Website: macys
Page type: delivery-shipping
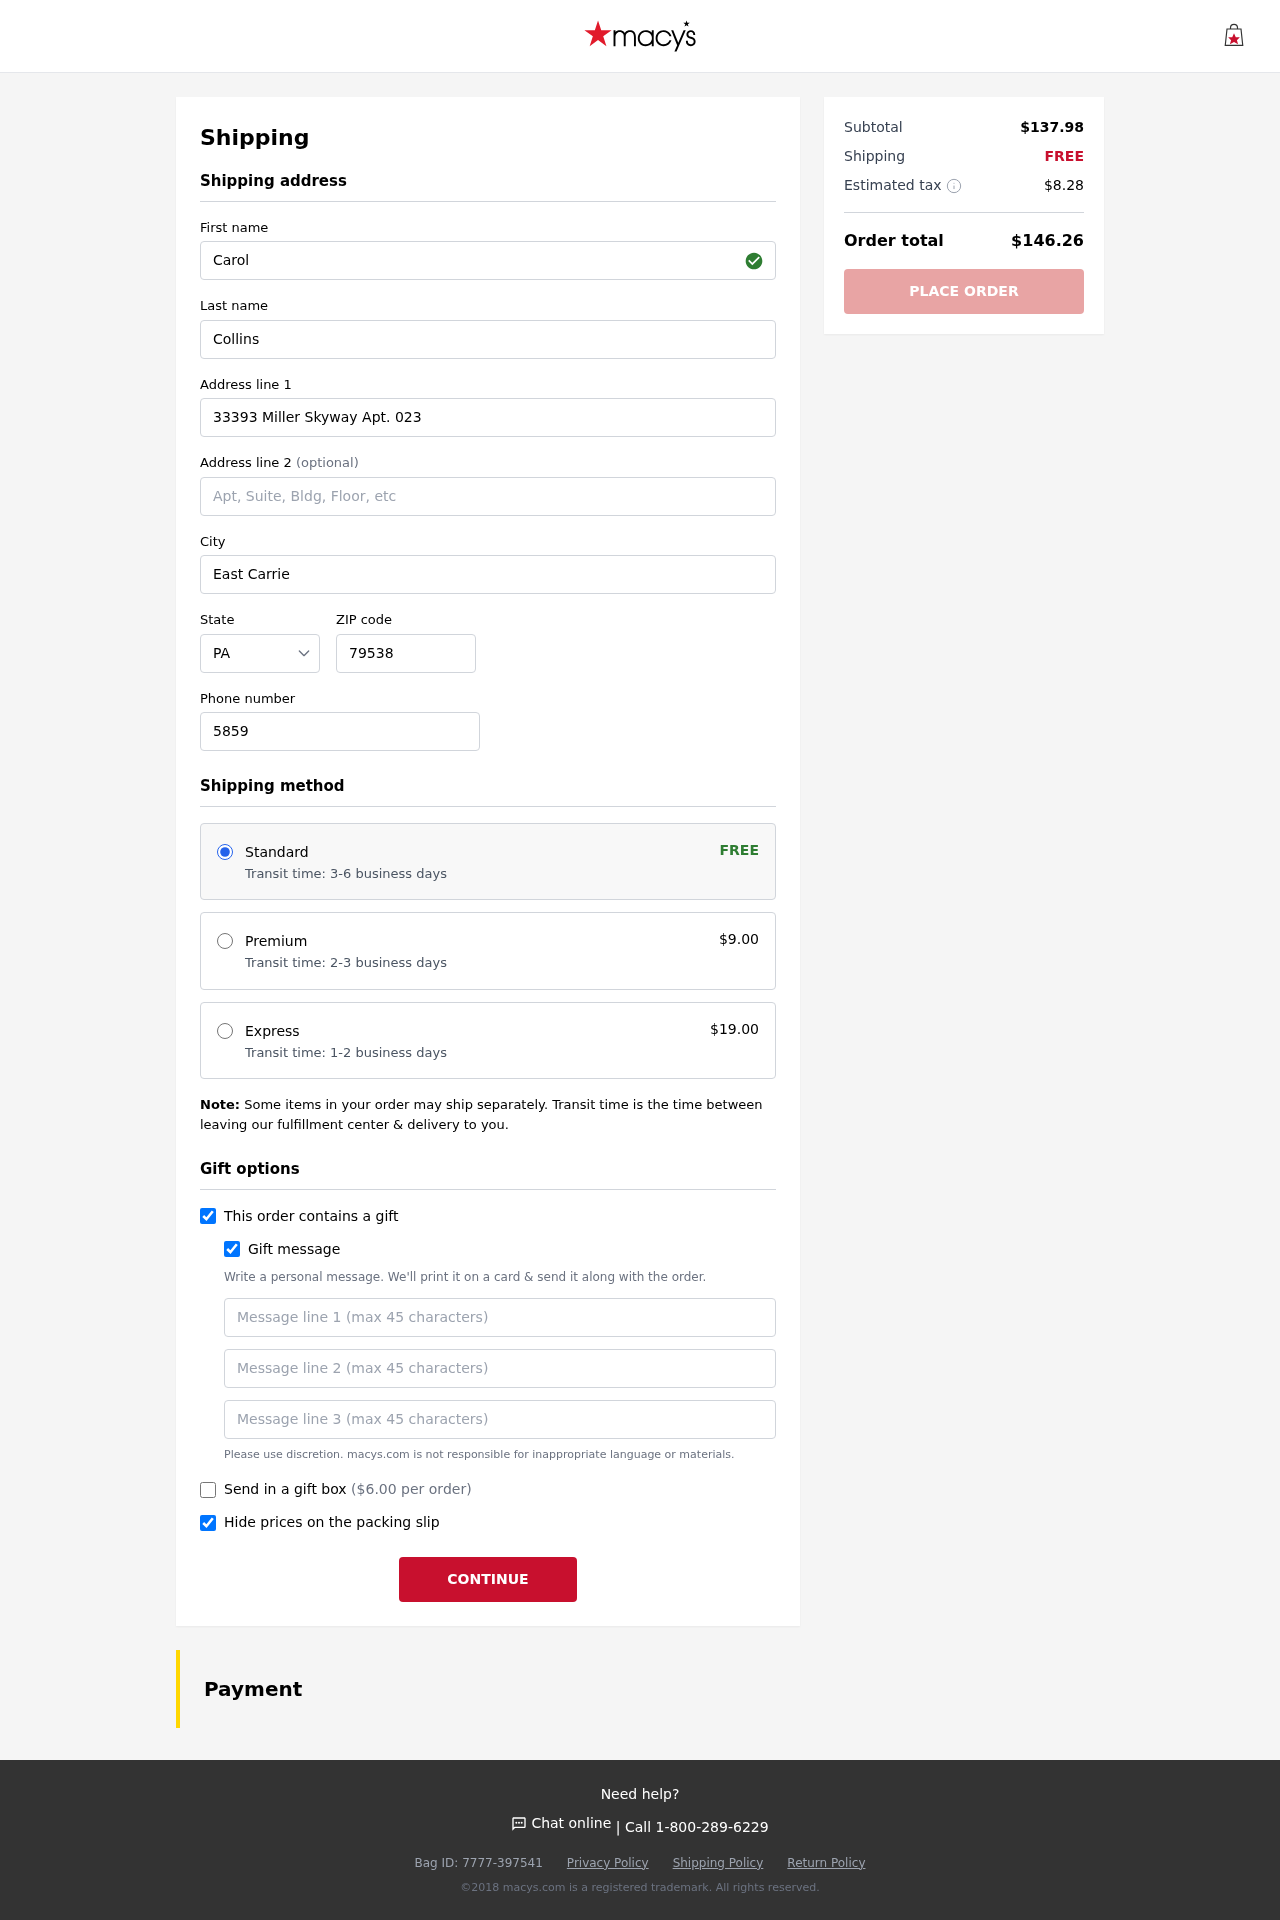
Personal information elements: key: PII_STATE_ABBR
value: PA
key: PII_FIRSTNAME
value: Carol
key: PII_LASTNAME
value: Collins
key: PII_STREET
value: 33393 Miller Skyway Apt. 023
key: PII_CITY
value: East Carrie
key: PII_POSTCODE
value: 79538
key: PII_PHONE
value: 5859919156
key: PII_GIFT_MESSAGE
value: Hey Meagan! I couldn't resist picking out these cute T-Bar sandals for you—I remember you mentioning how much you wanted something stylish for summer outings. Hope they add a little extra sunshine to your days! Carol
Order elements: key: ORDER_SHIPPING_STANDARD
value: Transit time: 3-6 business days
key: ORDER_SHIPPING_COST
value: FREE
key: ORDER_SHIPPING_PREMIUM
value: Transit time: 2-3 business days
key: ORDER_SHIPPING_PREMIUM_PRICE
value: $9.00
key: ORDER_SHIPPING_EXPRESS
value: Transit time: 1-2 business days
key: ORDER_SHIPPING_EXPRESS_PRICE
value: $19.00
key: ORDER_GIFT_BOX_PRICE
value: ($6.00 per order)
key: ORDER_SUBTOTAL
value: $137.98
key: ORDER_SHIPPING_COST2
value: FREE
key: ORDER_TAX
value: $8.28
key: ORDER_TOTAL
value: $146.26